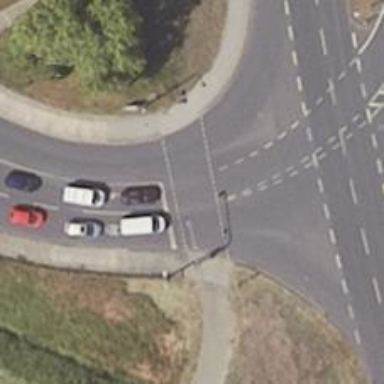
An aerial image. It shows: Road with traffic signals at crossing.